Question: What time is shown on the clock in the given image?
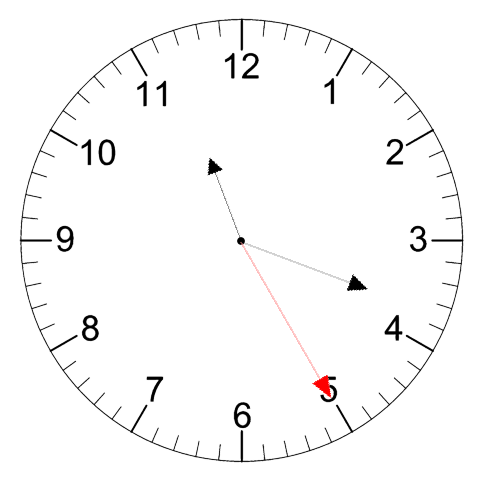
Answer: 11:18:25